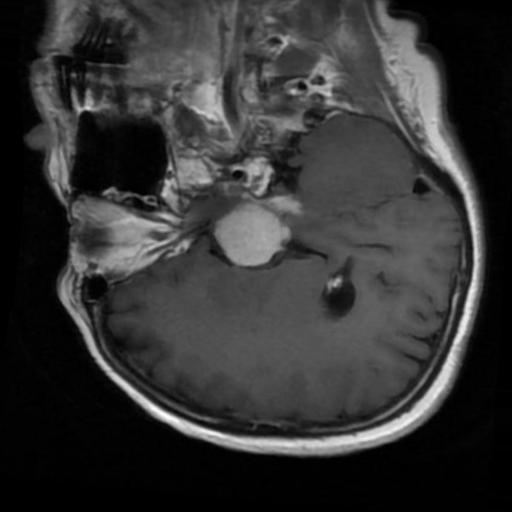
Label: meningioma